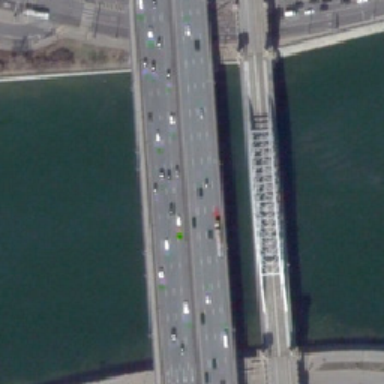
One bridge is wide enough for cars to come and go while the other bridge is empty .